Question: Using EClipse, First: I created a Dynamic Web Project and copied soem JAR files ( Jersey Jar files ) to WebContent\WEB-INF\lib folder of that project.

Then I created a new class and on top of it I used some imports such as these:
'''
import javax.ws.rs.GET;
import javax.ws.rs.Path;
import javax.ws.rs.Produces;
import javax.ws.rs.core.MediaType;
'''
but it shows some red X errors next to all of them saying the import cannot be resolved.
That's ALL I have done. Is there any other settings I should do to fix these errors?
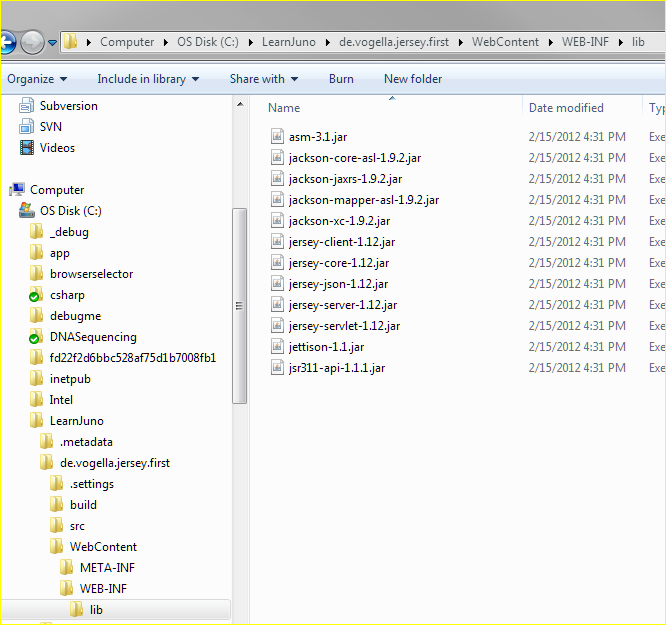
Answer: First, make sure you ran "refresh" on the project. If that doesn't pick up the JARs then navigate to them in Eclipse's Project Explorer, right-click on them and in the popup menu use "Build Path" > "Add to Build Path".